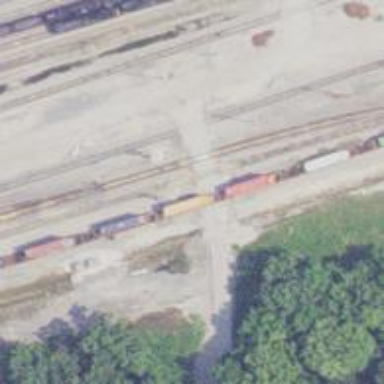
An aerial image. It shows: Level crossing along the railway.